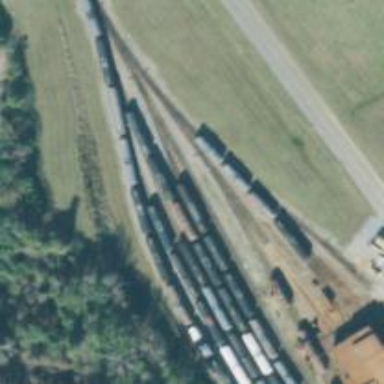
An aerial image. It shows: Railway yard.